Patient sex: M
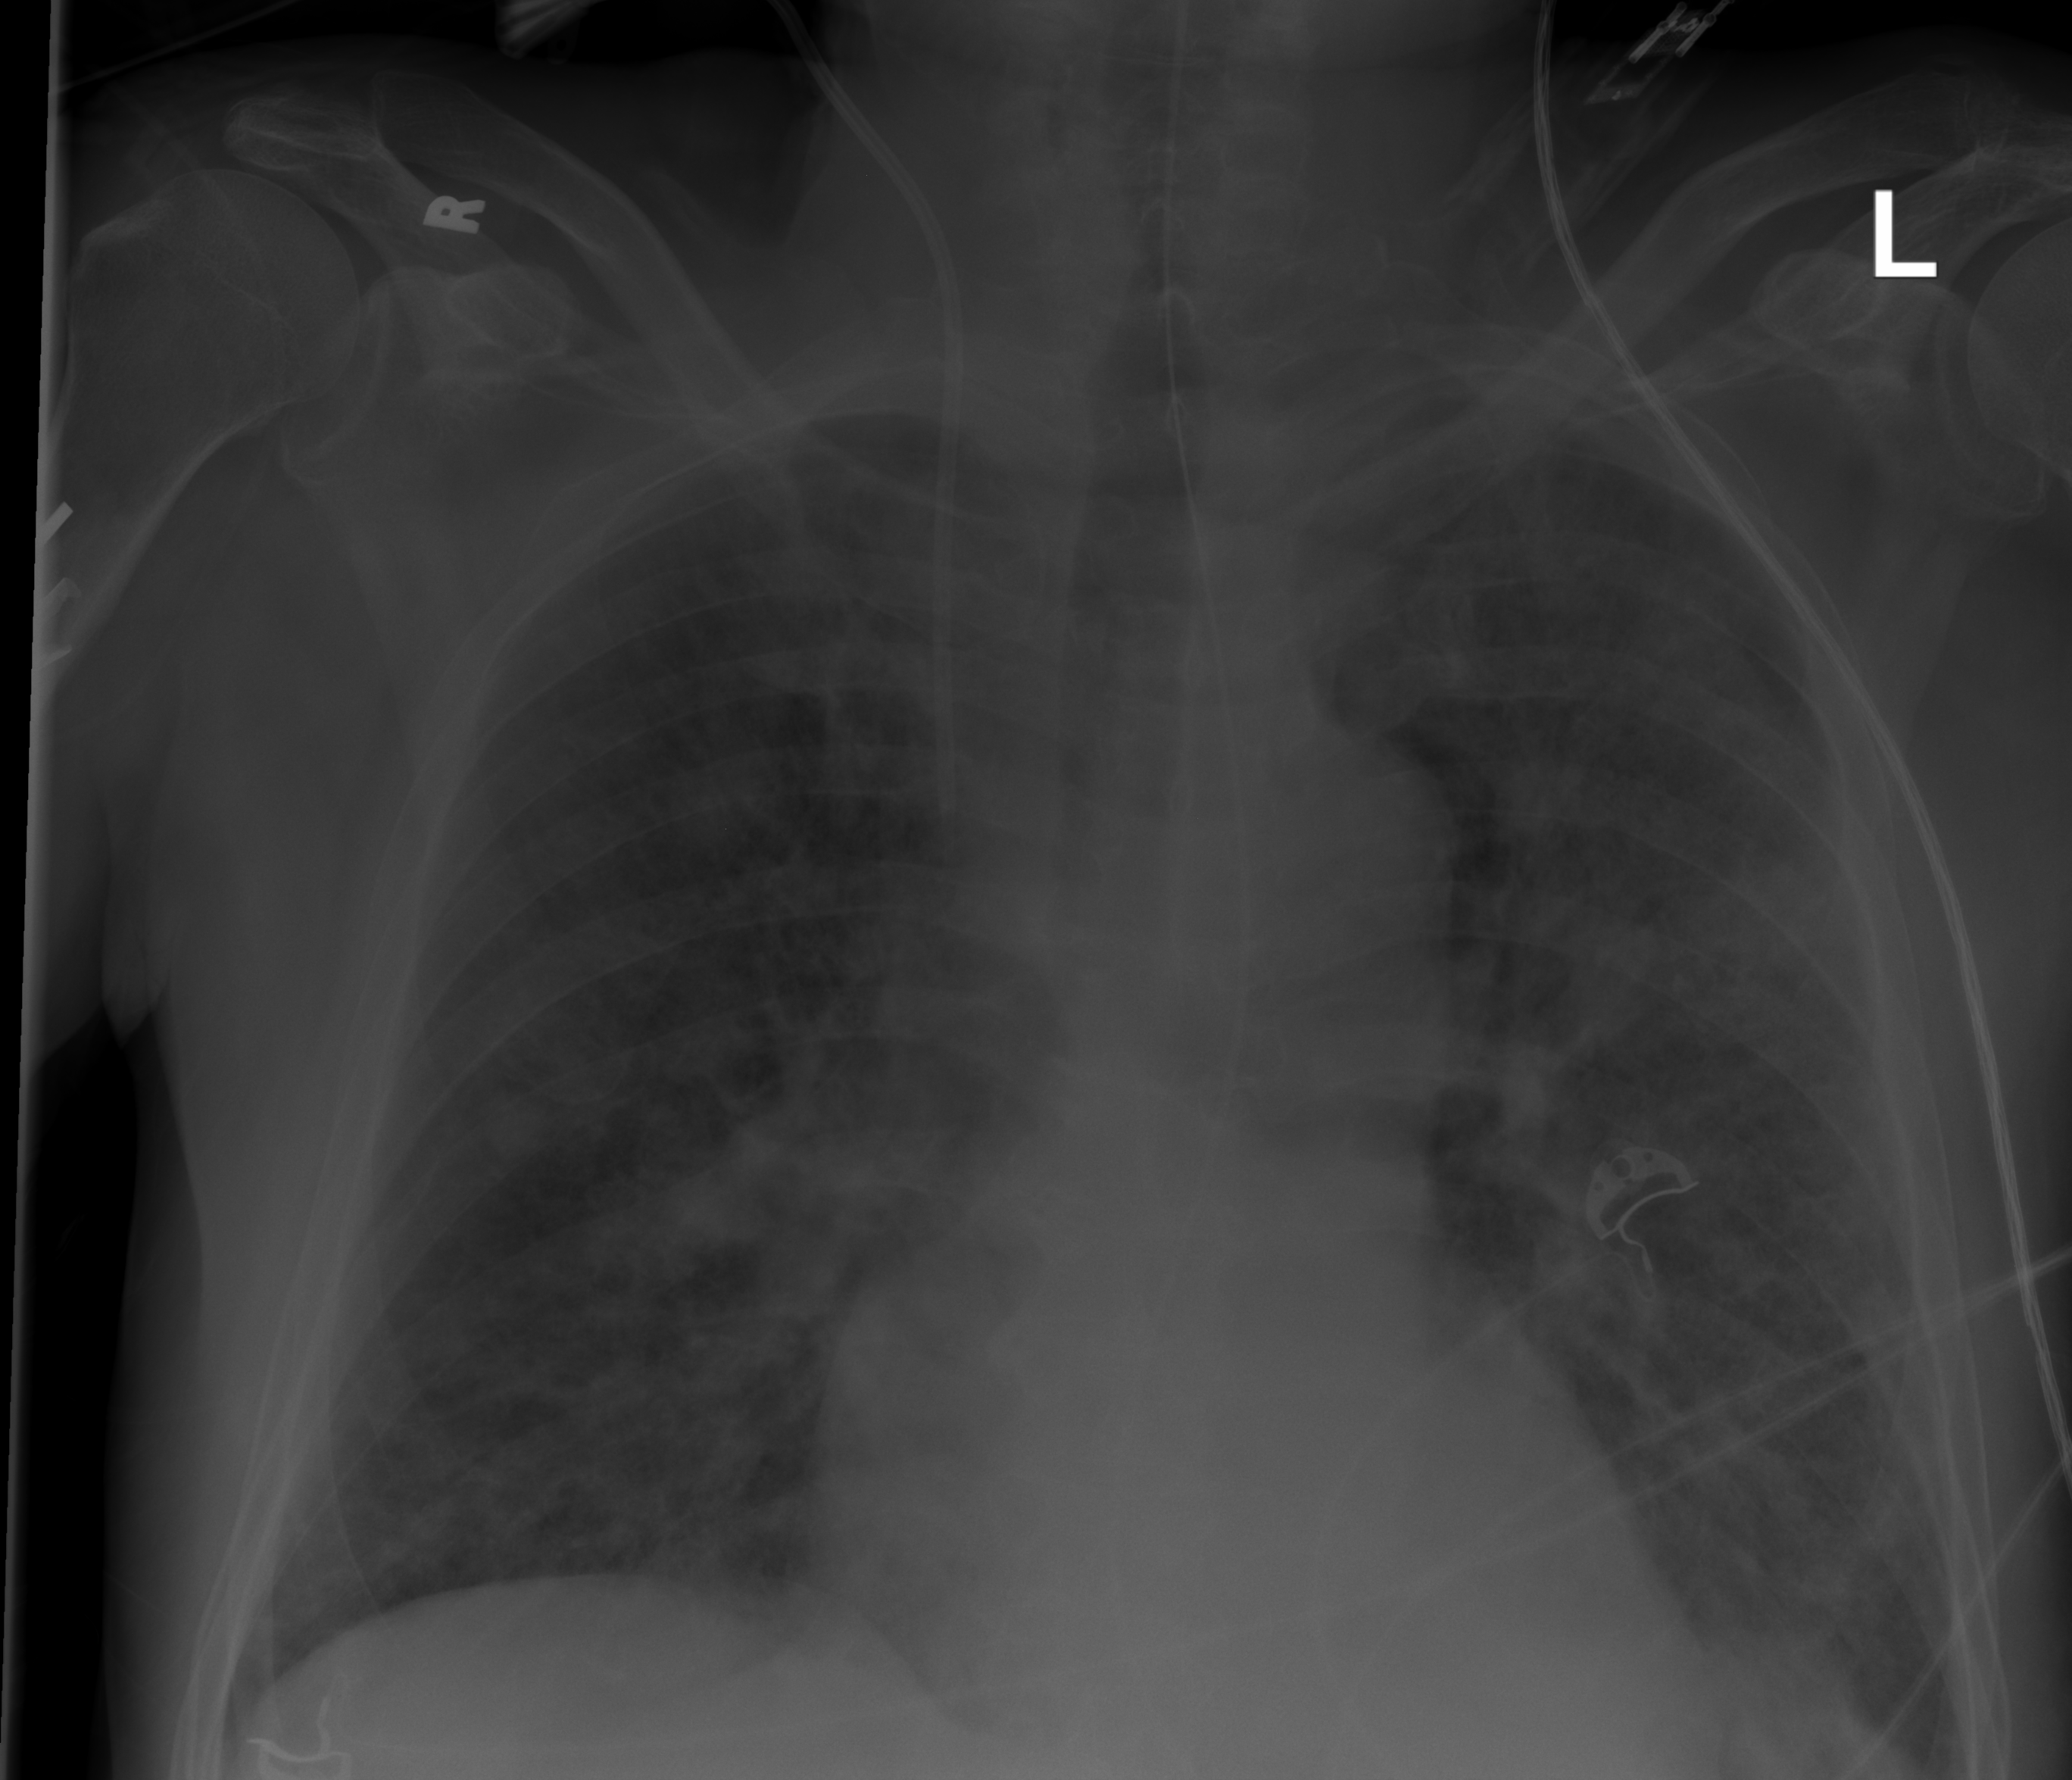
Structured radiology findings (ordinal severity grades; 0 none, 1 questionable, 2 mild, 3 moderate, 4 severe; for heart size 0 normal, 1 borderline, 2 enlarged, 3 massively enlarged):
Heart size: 1
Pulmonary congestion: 2
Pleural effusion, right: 0
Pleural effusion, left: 2
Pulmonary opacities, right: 2
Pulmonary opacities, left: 2
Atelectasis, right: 2
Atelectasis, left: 2